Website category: movie
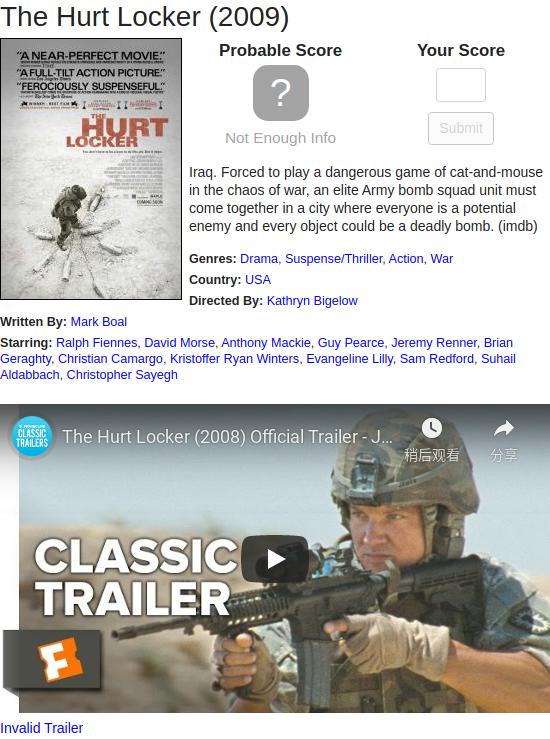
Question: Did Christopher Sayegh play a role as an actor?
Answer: yes

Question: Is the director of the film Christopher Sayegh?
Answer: no

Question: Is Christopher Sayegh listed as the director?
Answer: no